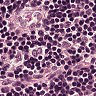
Metastatic tissue present: no